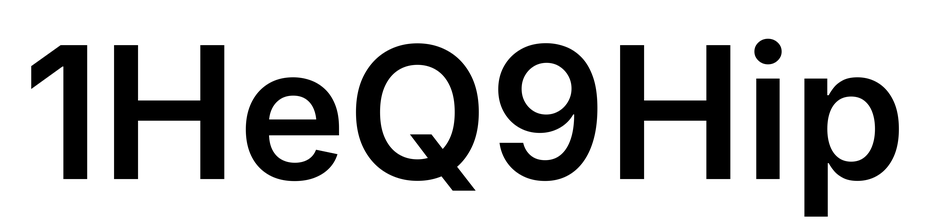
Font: Inter_SemiBold